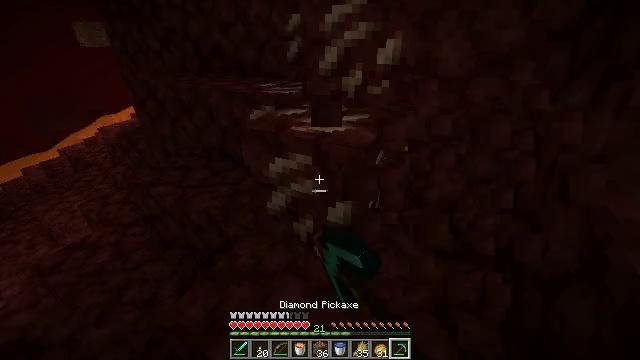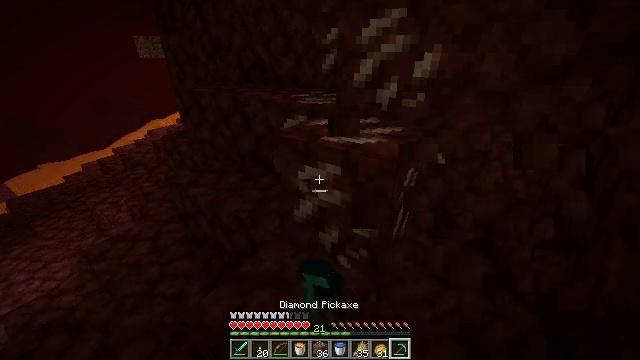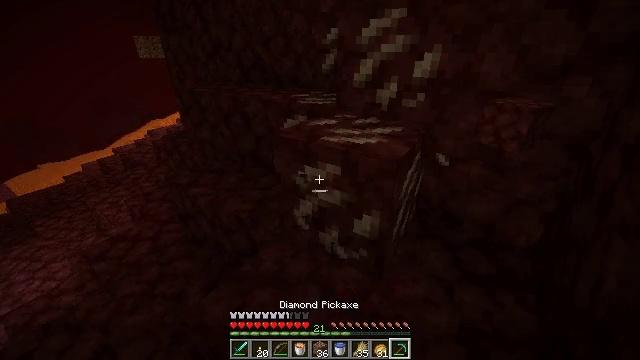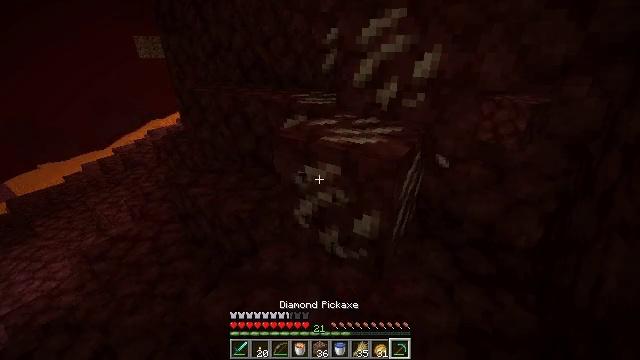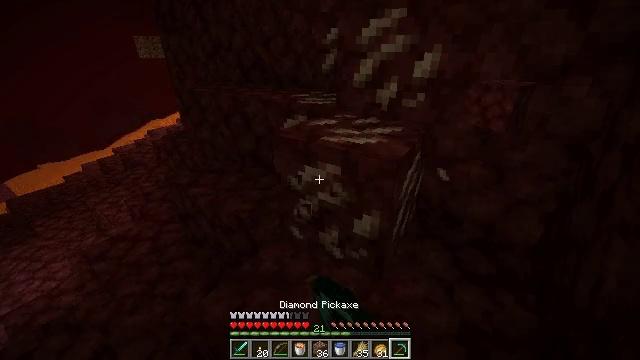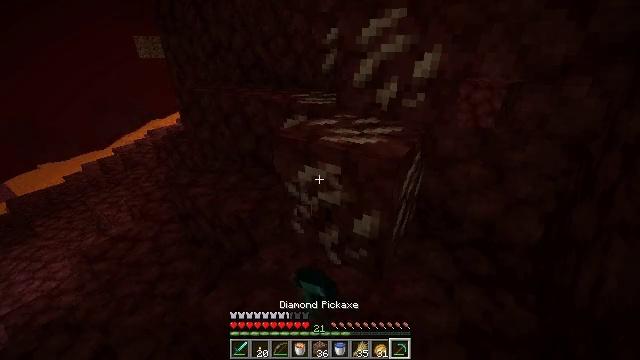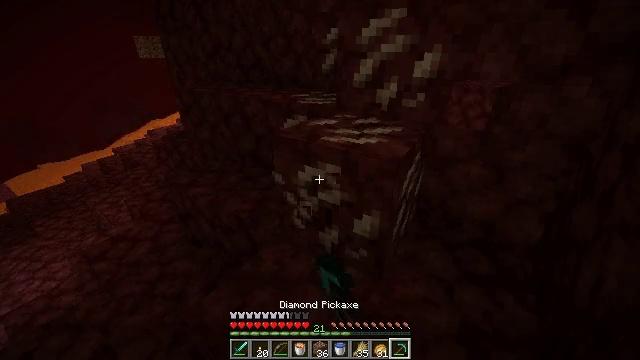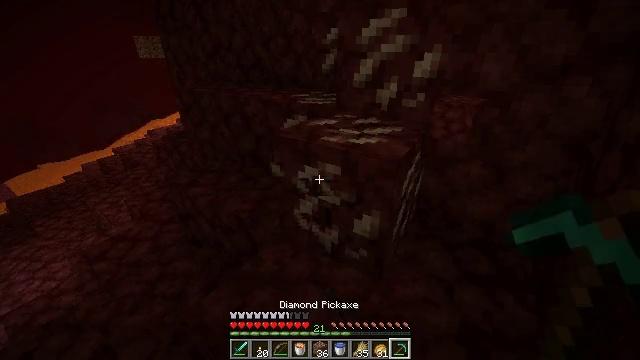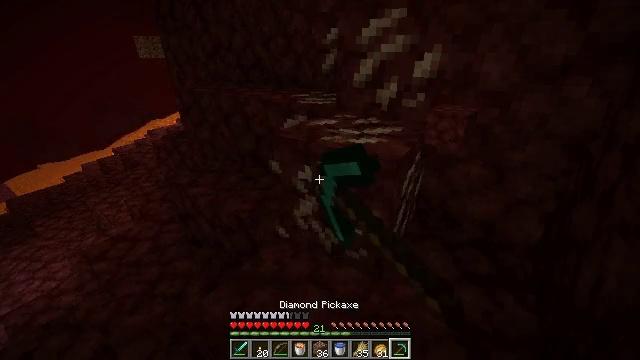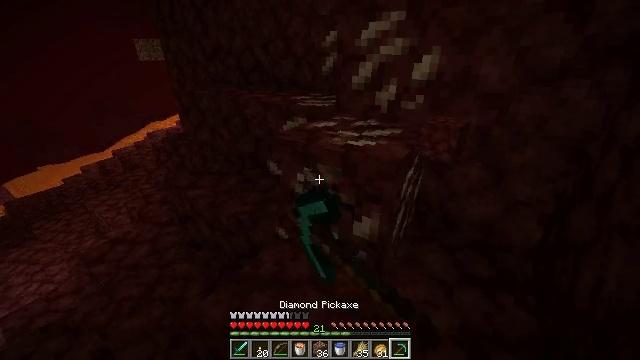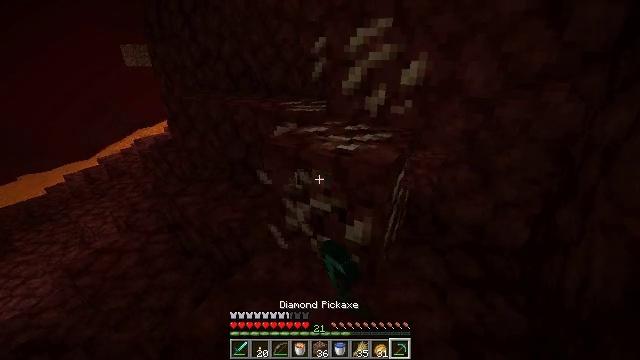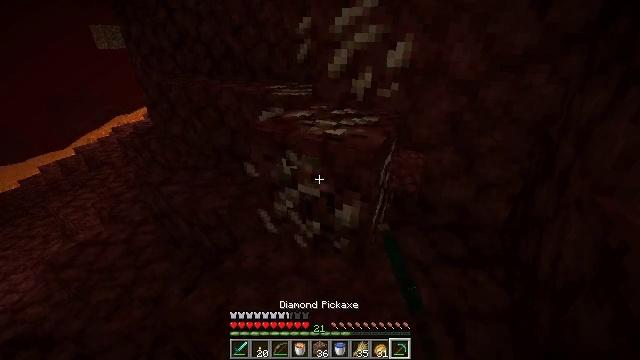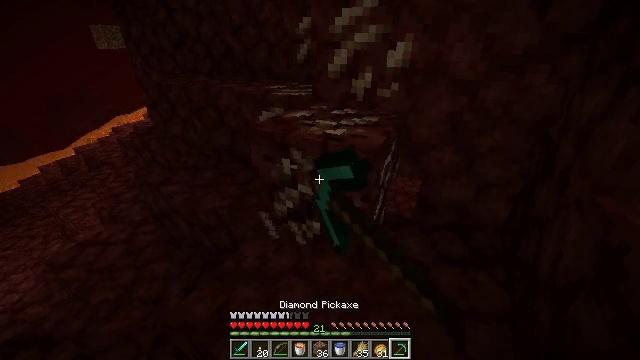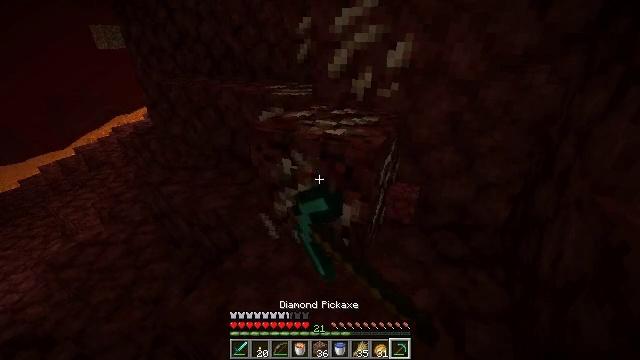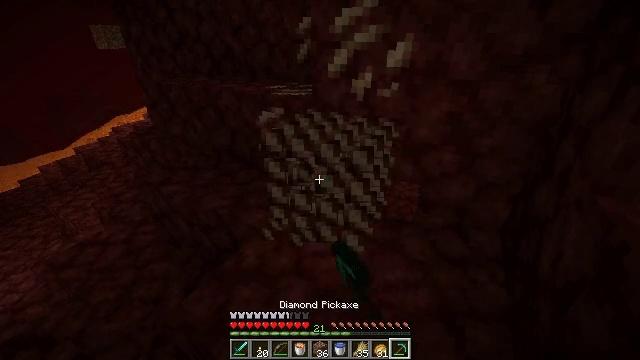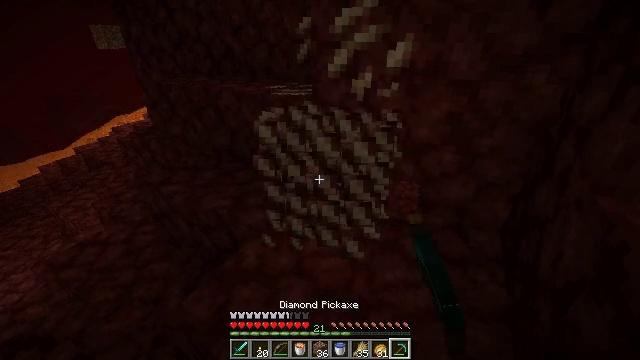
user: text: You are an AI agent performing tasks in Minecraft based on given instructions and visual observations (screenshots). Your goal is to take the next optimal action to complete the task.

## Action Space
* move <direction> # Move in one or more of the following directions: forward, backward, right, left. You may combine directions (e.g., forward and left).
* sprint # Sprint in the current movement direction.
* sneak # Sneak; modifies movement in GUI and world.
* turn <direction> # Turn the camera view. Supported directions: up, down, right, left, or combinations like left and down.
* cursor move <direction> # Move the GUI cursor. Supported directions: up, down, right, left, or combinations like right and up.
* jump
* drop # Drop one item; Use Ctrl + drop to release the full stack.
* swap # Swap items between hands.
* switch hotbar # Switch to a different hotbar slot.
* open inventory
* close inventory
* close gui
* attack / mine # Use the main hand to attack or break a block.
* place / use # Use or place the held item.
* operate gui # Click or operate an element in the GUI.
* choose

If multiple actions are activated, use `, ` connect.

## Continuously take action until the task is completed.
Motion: motion action
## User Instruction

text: Break the nether quartz ore block.
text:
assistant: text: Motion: turn left and up, attack / mine
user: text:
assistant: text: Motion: attack / mine
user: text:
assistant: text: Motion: attack / mine
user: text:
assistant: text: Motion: attack / mine
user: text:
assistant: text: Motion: attack / mine
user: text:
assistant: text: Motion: attack / mine
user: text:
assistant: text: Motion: attack / mine
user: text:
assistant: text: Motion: attack / mine
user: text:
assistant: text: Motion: attack / mine
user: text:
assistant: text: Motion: turn right and up, attack / mine
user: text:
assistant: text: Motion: turn right and down, attack / mine
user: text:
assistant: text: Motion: attack / mine
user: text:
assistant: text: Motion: attack / mine
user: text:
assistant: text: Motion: attack / mine
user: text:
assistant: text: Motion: attack / mine
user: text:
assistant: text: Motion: attack / mine
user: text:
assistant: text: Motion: attack / mine
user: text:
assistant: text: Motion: attack / mine
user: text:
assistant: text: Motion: turn right and up, attack / mine
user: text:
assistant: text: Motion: turn right and up, attack / mine
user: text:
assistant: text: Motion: turn up, attack / mine
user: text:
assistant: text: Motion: attack / mine
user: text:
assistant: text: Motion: attack / mine
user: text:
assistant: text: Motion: attack / mine
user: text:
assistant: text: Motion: attack / mine
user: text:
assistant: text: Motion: attack / mine
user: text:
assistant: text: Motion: attack / mine
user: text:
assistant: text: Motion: attack / mine
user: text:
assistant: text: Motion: attack / mine
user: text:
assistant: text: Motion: attack / mine